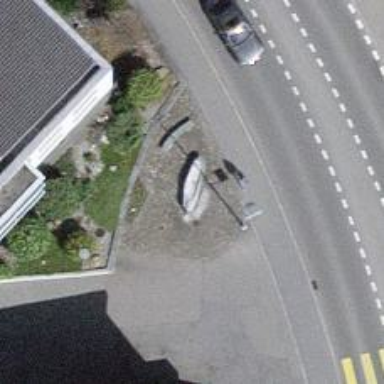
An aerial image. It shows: Fountain.